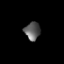
Tissue: prostate
Cell type: Epithelial cells
Senescence score: 0.2794
Nuclear area (px): 271
Mean DAPI intensity: 94.771